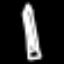
Label: pencil